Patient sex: M
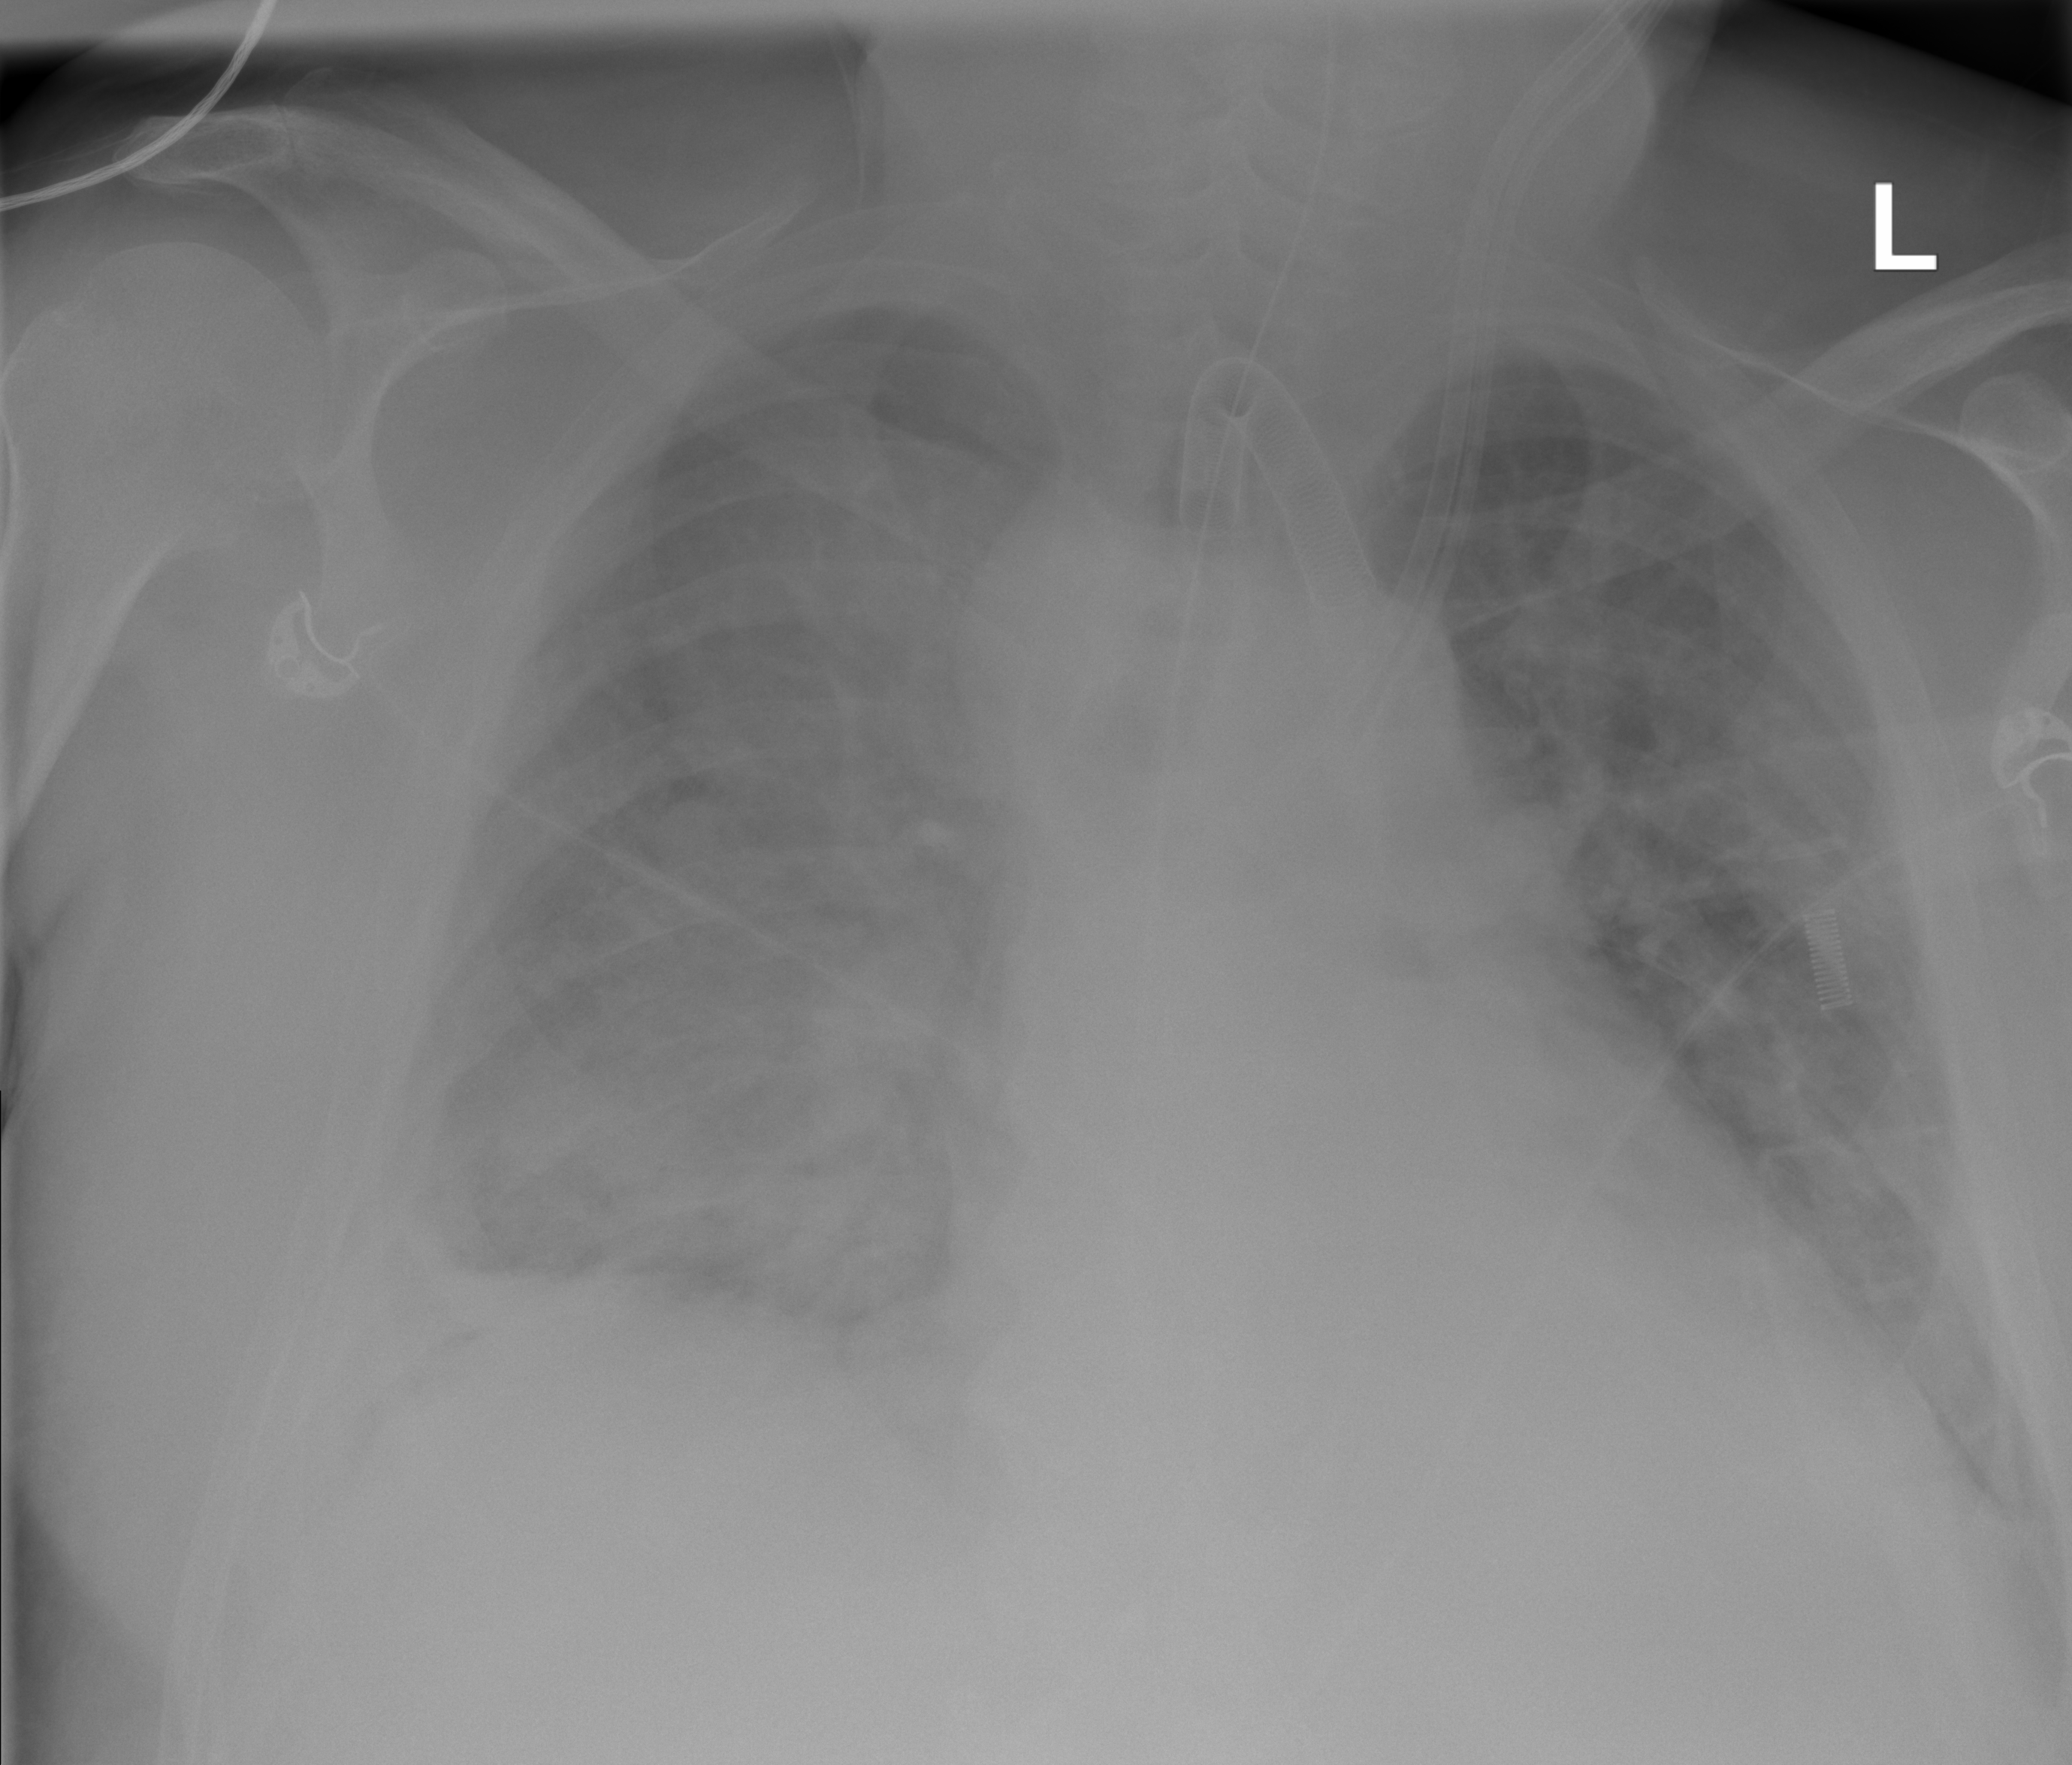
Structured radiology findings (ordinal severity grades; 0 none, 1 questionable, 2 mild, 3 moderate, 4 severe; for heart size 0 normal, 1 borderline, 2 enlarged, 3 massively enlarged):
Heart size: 2
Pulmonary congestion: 3
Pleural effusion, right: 2
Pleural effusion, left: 2
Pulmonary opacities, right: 4
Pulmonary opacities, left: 2
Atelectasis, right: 2
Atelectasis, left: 0